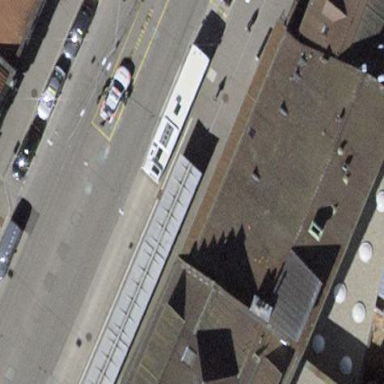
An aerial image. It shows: Shelter for public transport located on the roof of building.